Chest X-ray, AP view. Patient: 45 years old, sex M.
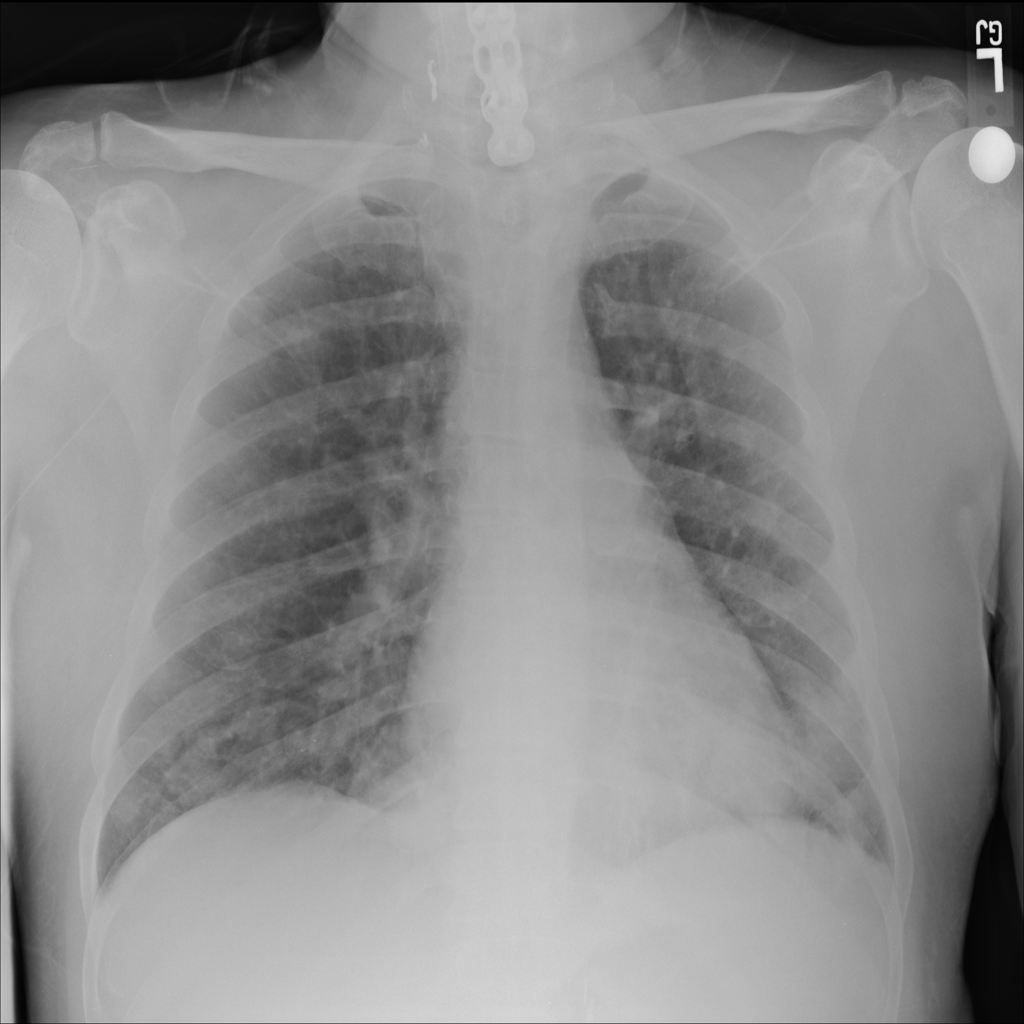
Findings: Nodule